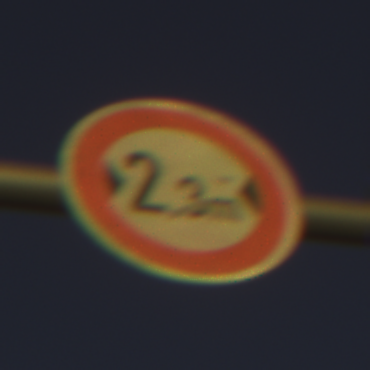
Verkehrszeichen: TatsaechlicheBreite2Komma3
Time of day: SunriseSunset
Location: Outdoor (Nature)
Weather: Clear
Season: NotSpecified
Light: Natural